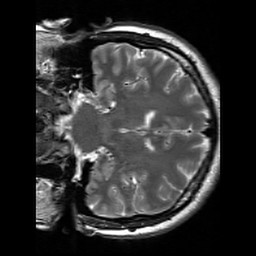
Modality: T2w
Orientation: coronal
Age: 30
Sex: female
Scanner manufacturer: siemens
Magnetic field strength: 3 T
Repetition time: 7 s
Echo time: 0.09 s